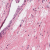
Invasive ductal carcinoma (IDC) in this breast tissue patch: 0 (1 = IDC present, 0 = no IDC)